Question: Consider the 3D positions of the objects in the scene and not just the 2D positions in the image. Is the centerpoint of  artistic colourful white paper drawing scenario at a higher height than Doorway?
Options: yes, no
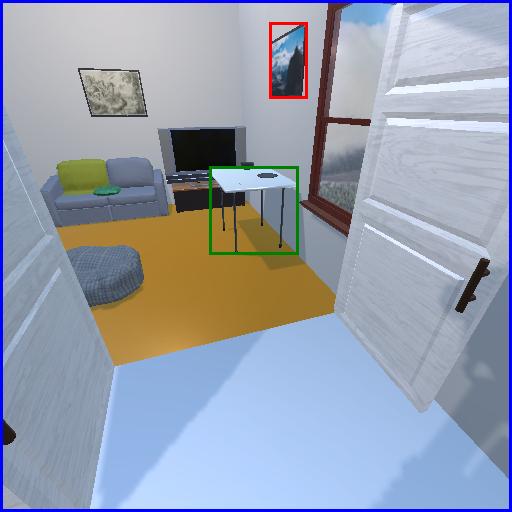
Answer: yes